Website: walmart
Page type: cart
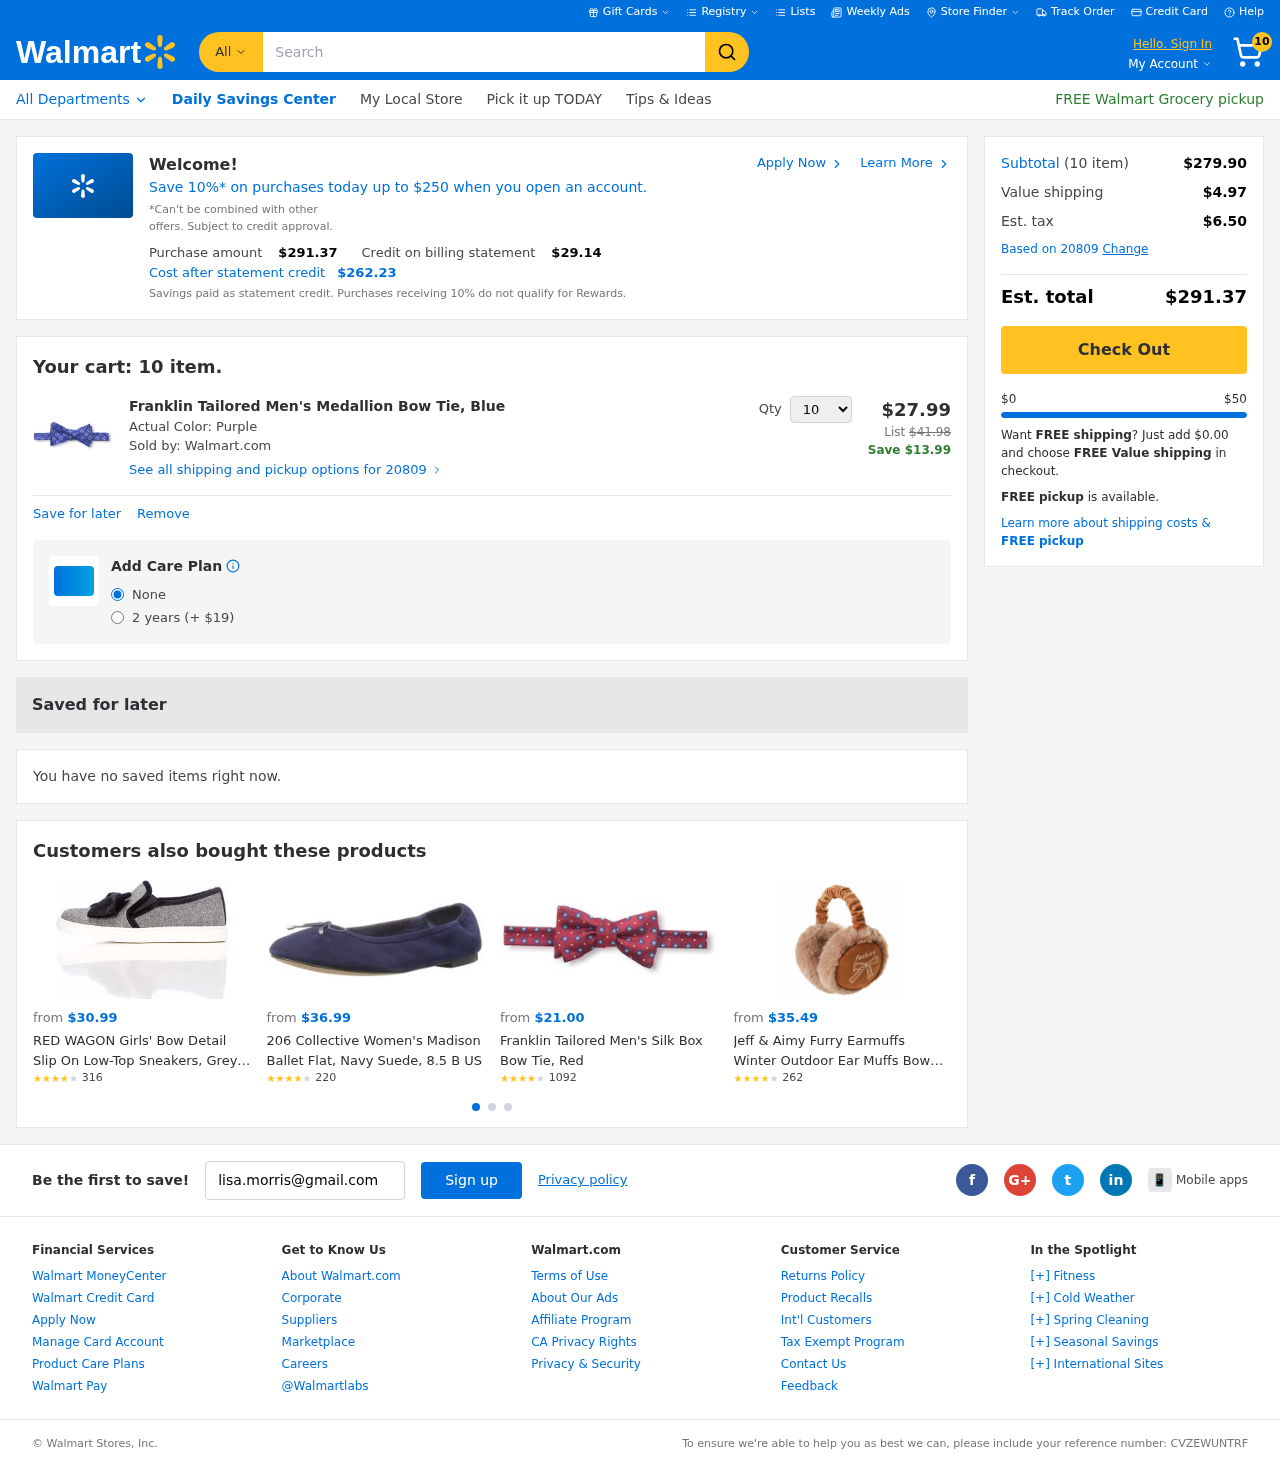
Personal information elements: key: PII_EMAIL
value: lisa.morris@gmail.com
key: PII_POSTCODE
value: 20809
Product elements: key: PRODUCT1_NAME
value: Franklin Tailored Men's Medallion Bow Tie, Blue
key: PRODUCT1_PRICE
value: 27.99
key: PRODUCT1_QUANTITY
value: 10
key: PRODUCT2_NAME
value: RED WAGON Girls' Bow Detail Slip On Low-Top Sneakers, Grey, 00 Large
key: PRODUCT2_NUM_RATINGS
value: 316
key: PRODUCT2_PRICE
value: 30.99
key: PRODUCT2_RATING
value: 3.7
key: PRODUCT3_NAME
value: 206 Collective Women's Madison Ballet Flat, Navy Suede, 8.5 B US
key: PRODUCT3_NUM_RATINGS
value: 220
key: PRODUCT3_PRICE
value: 36.99
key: PRODUCT3_RATING
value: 4
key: PRODUCT4_NAME
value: Franklin Tailored Men's Silk Box Bow Tie, Red
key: PRODUCT4_NUM_RATINGS
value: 1092
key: PRODUCT4_PRICE
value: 21
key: PRODUCT4_RATING
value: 4
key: PRODUCT5_NAME
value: Jeff & Aimy Furry Earmuffs Winter Outdoor Ear Muffs Bow for Womens Warmers Brown
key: PRODUCT5_NUM_RATINGS
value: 262
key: PRODUCT5_PRICE
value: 35.49
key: PRODUCT5_RATING
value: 4.1
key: PRODUCT1_ORIGINAL_PRICE
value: $41.98
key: PRODUCT1_SAVINGS
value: Save $13.99
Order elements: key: ORDER_NUM_ITEMS
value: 10
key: ORDER_TOTAL
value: $291.37
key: PROMO_TOTAL_AFTER_CREDIT
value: $262.23
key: ORDER_SUBTOTAL
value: $279.90
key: ORDER_SHIPPING_COST
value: $4.97
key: ORDER_TAX
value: $6.50
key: FREE_SHIPPING_REMAINING
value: $0.00
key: ORDER_REFERENCE_NUMBER
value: CVZEWUNTRF
Search elements: key: HEADER_SEARCH
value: Search
Other elements: key: PROMO_CREDIT
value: $29.14